Question: I have a table in SQL Server 2008 which has 2 columns like this:

-
I have tried count but not getting this to implement.
I need to do this all in SQL.
My query demo <URL>
'''
Select columnA,columnB
from myTable t1
Where t1.columnA in (
select columnA
from myTable
group by columnA
Having count(*)>1)
union
Select columnB,columnA
from myTable t1
Where t1.columnB in (
select columnB
from myTable
group by columnB
Having count(*)>1)
'''
My query has 1 error
Rows 7, 10 and 12 don't show. Input 9 rows, output only 6 rows. Missing:
'''
('H','A')
('Y','L')
('M','N')
'''
I require a result of the full 9 rows.
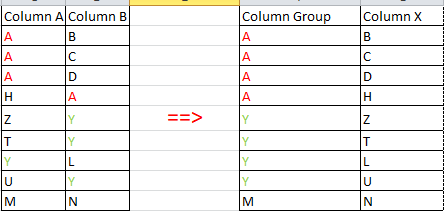
Answer: Here's a way to do it. I break this up with WITH blocks so you can better see the stages:
'''
--this will turn the data into a single column so we can effectively count e.g. the Y to be 4
WITH xc AS (
SELECT letter, COUNT(*) ct
FROM
(
SELECT columnA as letter FROM myTable
UNION ALL
SELECT columnB FROM myTable
) l
GROUP BY letter
),
--this joins the counts back to the main table twice, so we can know the letter in
--each column but also how many times that letter occurs anywhere
--we must join twice because we have two columns. If we instead used one join and OR
--it would cause extra rows to appear, which we don't want
j AS (
SELECT myTable.ColumnA, myTable.ColumnB, ac.ct as act, bc.ct as bct
FROM myTable
INNER JOIN xc ac ON ac.letter = myTable.ColumnA
INNER JOIN xc bc ON bc.letter = myTable.ColumnB
)
--now we use the "count of column a" (act) and "could of column b" (bct) to decide
--"if column a count > column b count, put column a else b" and its inverse logic
--"if column a count < column b count, put column a else b"
--but this doesnt cater for if both are equally 1 (like M,N) so we extend the logic
--of the first with an >=
SELECT
CASE WHEN j.act >= j.bct THEN j.columnA ELSE j.columnB END as columngroup,
CASE WHEN j.act < j.bct THEN j.columnA ELSE j.columnB END as columnx
FROM j
'''
It wasn't stated what to do if you have a source row that is eg A,Y where both are 4, by the way, so this query in that case would put A,Y
Edit:
You said M,N and N,M are to be considered as duplicate, in which case we could try replacing 'j' query with:
'''
SELECT DISTINCT
CASE WHEN m.columnA < m.columnB THEN m.columnA ELSE m.columnB END as columnA,
CASE WHEN m.columnA < m.columnB THEN m.columnB ELSE m.columnA END as columnB,
ac.ct as act,
bc.ct as bct
FROM myTable m
INNER JOIN xc ac ON ac.letter = m.ColumnA
INNER JOIN xc bc ON bc.letter = m.ColumnB
'''
It flips N,M -> M,N then uses DISTINCT to remove it